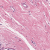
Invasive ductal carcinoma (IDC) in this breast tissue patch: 0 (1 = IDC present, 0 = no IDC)